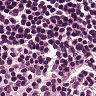
Metastatic tissue present: no